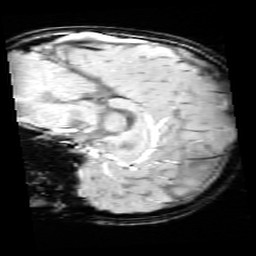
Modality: SWI
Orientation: sagittal
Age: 10
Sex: male
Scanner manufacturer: siemens
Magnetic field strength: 3 T
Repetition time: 0.027 s
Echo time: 0.02 s